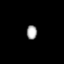
Tissue: lung
Cell type: Others
Senescence score: 0.2258
Nuclear area (px): 150
Mean DAPI intensity: 160.453